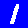
Digit: 1